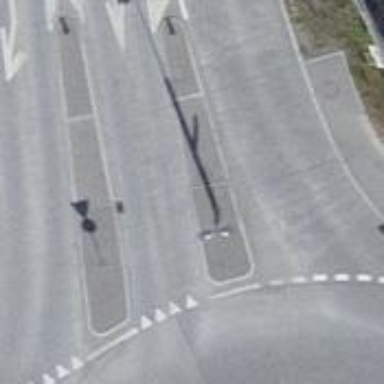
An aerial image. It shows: Uncontrolled road crossing.